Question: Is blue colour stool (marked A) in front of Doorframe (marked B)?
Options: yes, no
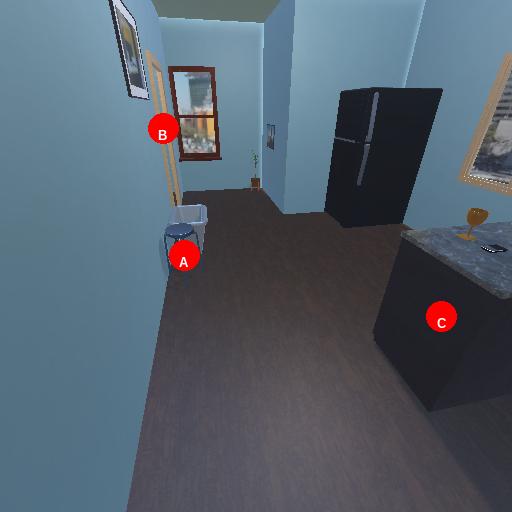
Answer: yes